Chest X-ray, PA view. Patient: 57 years old, sex M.
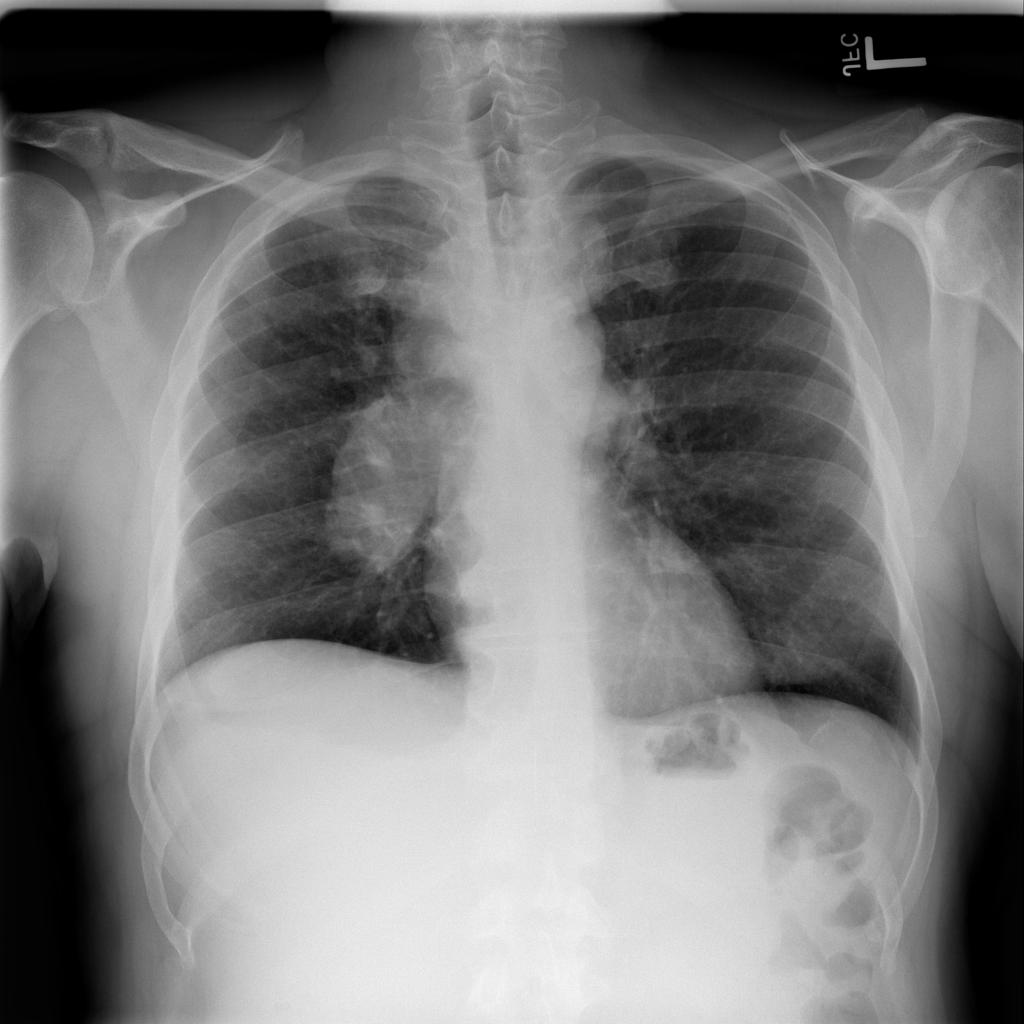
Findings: Mass